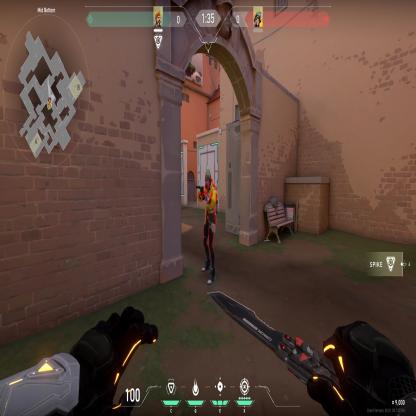
Label: enemy